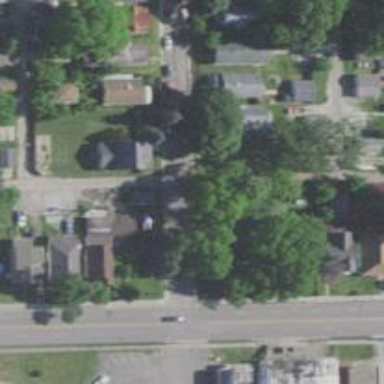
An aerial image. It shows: Alleyway designated as service road.